Field crop: maize
Growth stage: 2
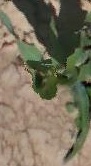
Species: maize